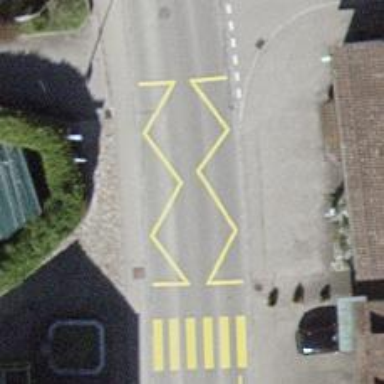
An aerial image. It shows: Bus stop with designated public transport stop position.